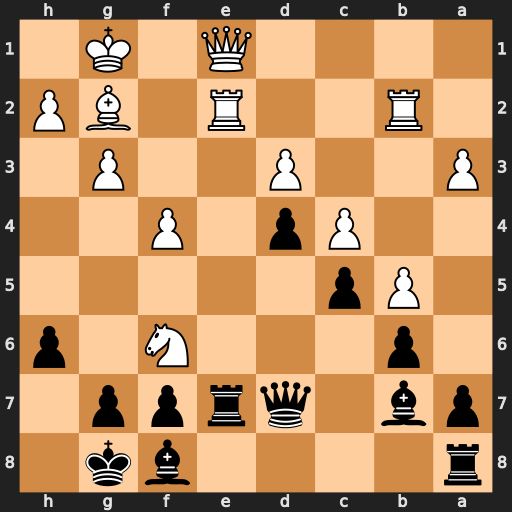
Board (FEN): r4bk1/pb1qrpp1/1p3N1p/1Pp5/2Pp1P2/P2P2P1/1R2R1BP/4Q1K1
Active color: b
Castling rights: -
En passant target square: -
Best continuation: gxf6 Rxe7 Bxe7